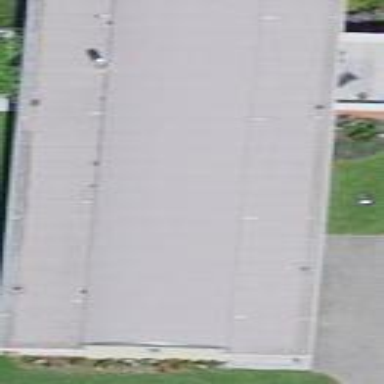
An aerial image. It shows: Industrial building.